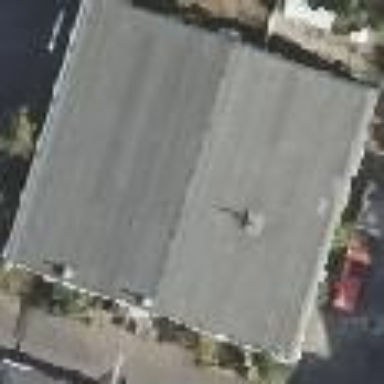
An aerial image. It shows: Commercial building.